Question: I have problem with rendering images in ListView in winforms app based on .NET 3.5.
In ListView control I use LargeImageList as thumbnails.
App works correctly in Win 7 - images in thumbnails are OK but if app runs in Win XP images in thumbnails are rendered bad.
Difference between rendering in Win 7 and Win Xp is on this .
What can cause this behavior?
EDITED: Thank you all for response and advice.It's solved. I use another control not winforms listview.
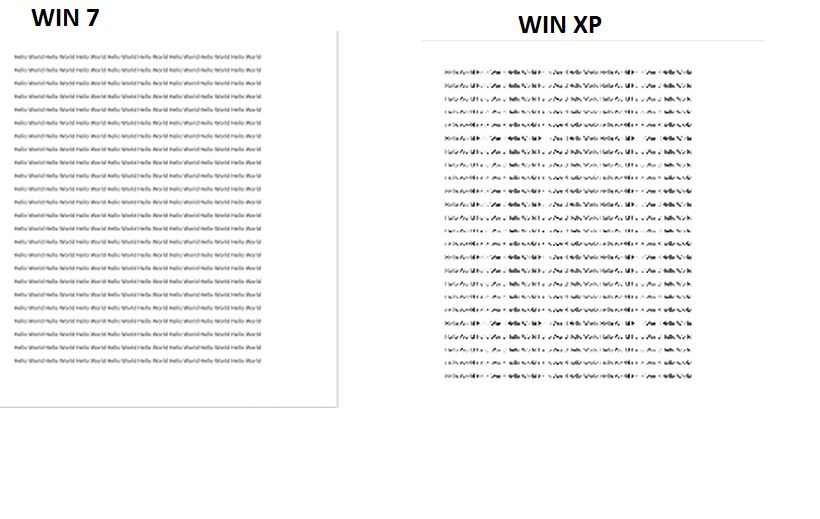
Answer: You can try using the ObjectListView control for this purpose. You can download it from <URL>.
### Basic Implementation
1. Replace your regular ListView control with an ObjectListView.
2. Create a class that contains the fields you want to display on the ObjectListView. This is necessary because OLV does not directly use a ListViewItem to display elements.
3. Create columns (in code) in the OLV and specify the property (from step 2) that will be displayed for the column.
4. Set the ImageGetter property of the column for which you want to display an image (usually the first column) to a function that returns an Image, string or int which corresponds to the image you want to display for the item. If a function returns string or int, then the image in the OLV's LargeImageList or SmallImageList will be displayed for the item.
5. Create an Enumerable collection of the items you want to display and attach it to the OLV using the SetObjects or AddObjects method.
6. In the function for returning the image to be displayed for an item, render the image with GDI (or anyhow you want) and return it for display in the OLV.